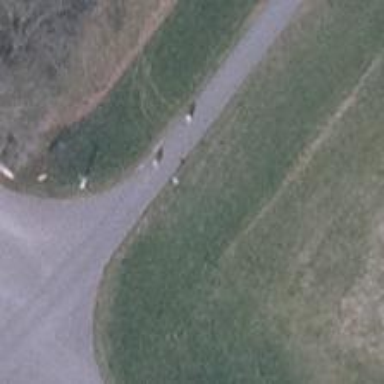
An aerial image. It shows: Asphalt track with grade 1 quality. There is embankment along the track.